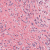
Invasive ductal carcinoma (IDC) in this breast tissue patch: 1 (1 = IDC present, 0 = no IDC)